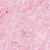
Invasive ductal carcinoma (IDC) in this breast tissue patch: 0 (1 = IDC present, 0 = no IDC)